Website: ulta-beauty
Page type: address-validator
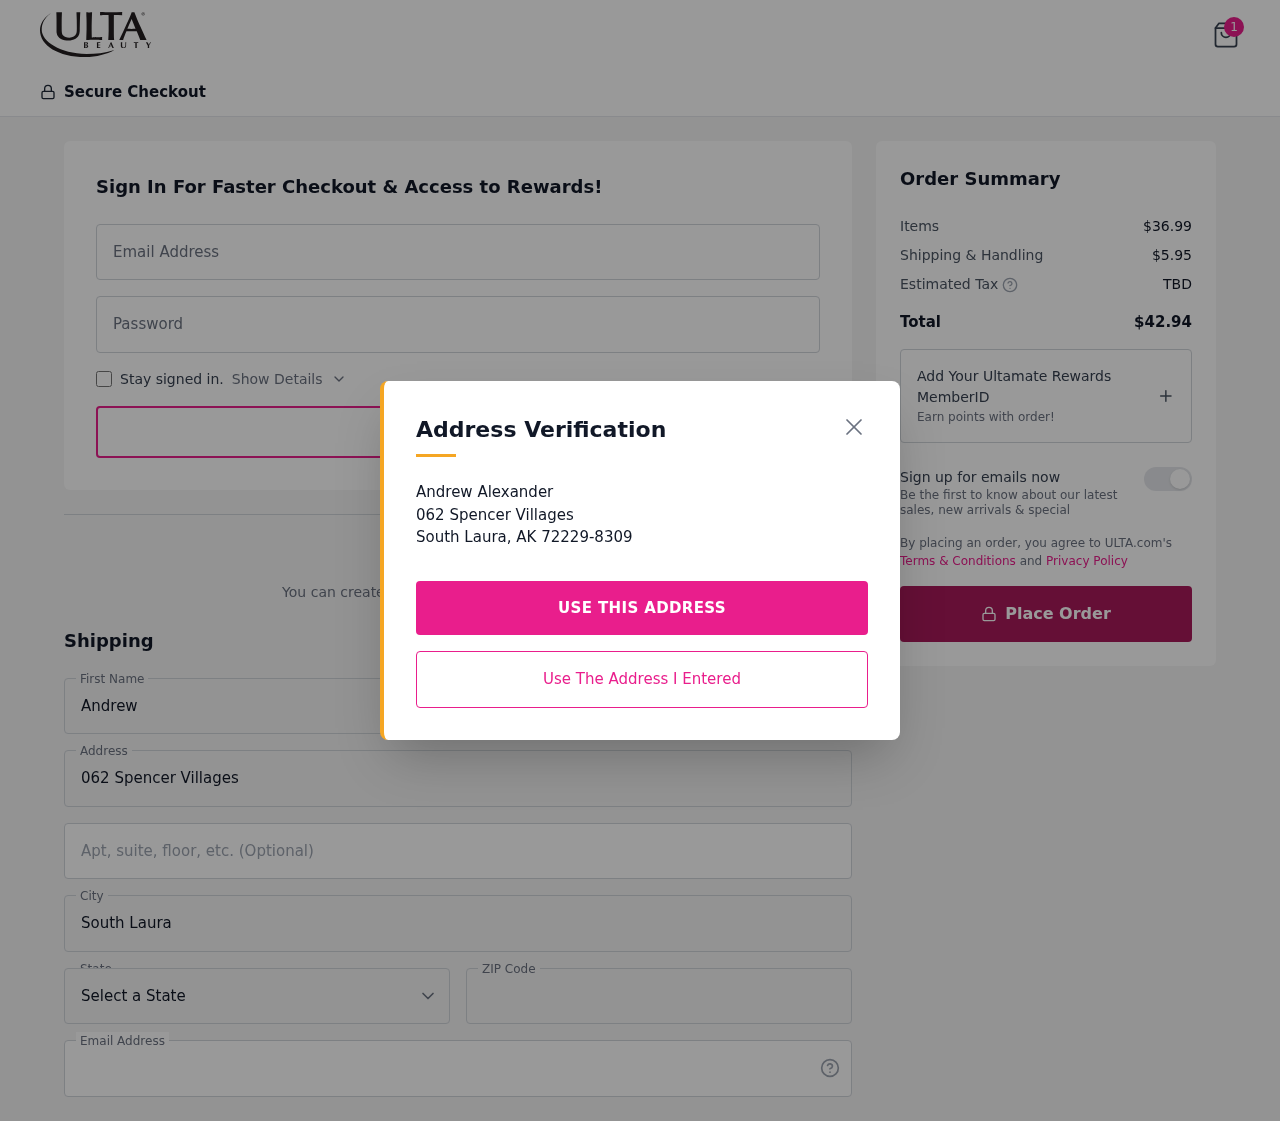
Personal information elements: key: PII_CITY
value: South Laura
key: PII_EMAIL
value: aalexander@gmail.com
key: PII_FIRSTNAME
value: Andrew
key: PII_LASTNAME
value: Alexander
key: PII_POSTCODE
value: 72229
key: PII_STATE_ABBR
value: AK
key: PII_STREET
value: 062 Spencer Villages
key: PII_STREET2
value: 062 Spencer Villages
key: PII_FULLNAME2
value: Andrew Alexander
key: PII_CITY2
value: South Laura
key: PII_STATE_ABBR2
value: AK
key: PII_POSTCODE_FULL
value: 72229
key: PII_POSTCODE_EXT
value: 8309
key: PII_POSTCODE_NUMERIC
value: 72229
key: PII_POSTCODE_EXT_NUMERIC
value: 8309
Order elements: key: ORDER_NUM_ITEMS
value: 1
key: ORDER_SUBTOTAL
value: $36.99
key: ORDER_SHIPPING_COST
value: $5.95
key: ORDER_TOTAL
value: $42.94